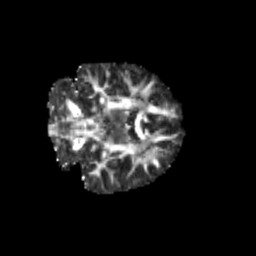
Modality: FA
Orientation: coronal
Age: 10
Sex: female
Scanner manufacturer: siemens
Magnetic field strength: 3 T
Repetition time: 3.8 s
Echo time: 0.07 s